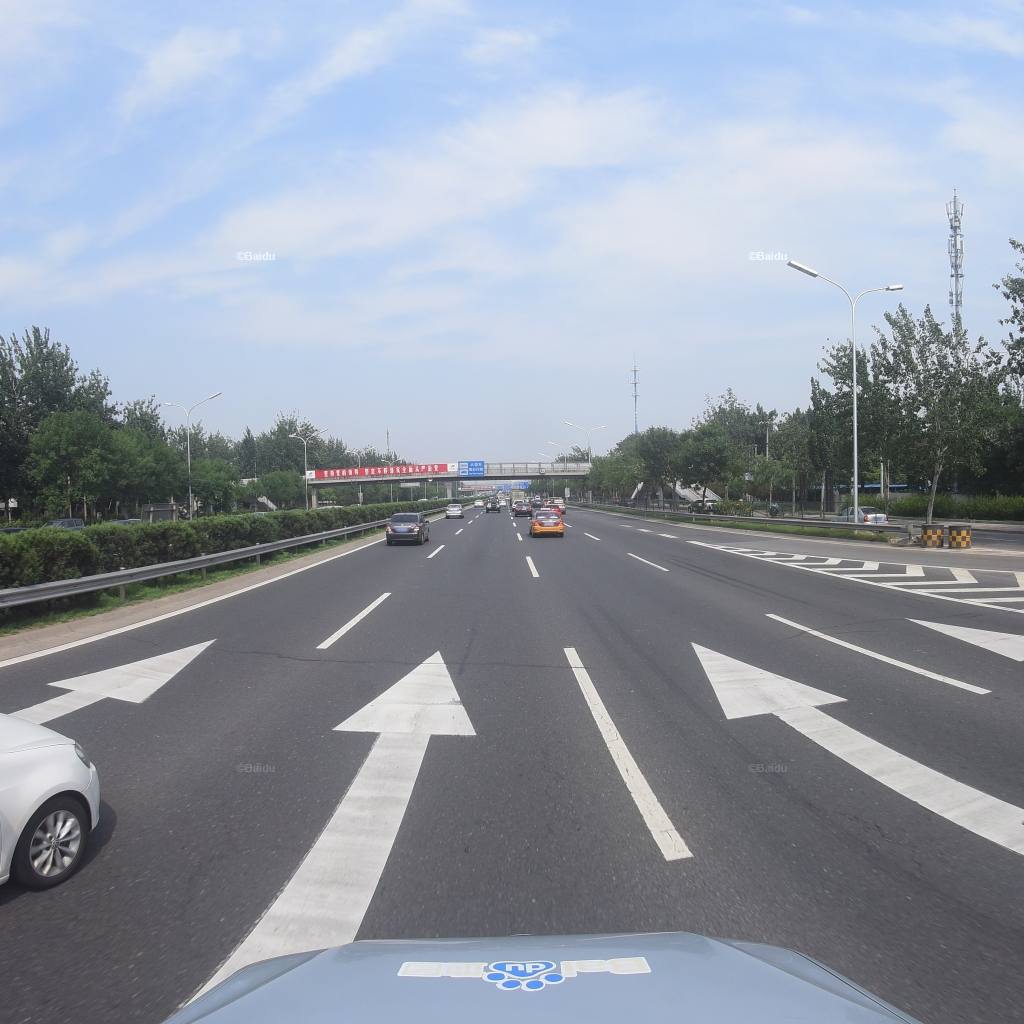
Region: Fengtai
Road damage annotations: transverse patch, transverse patch, transverse patch